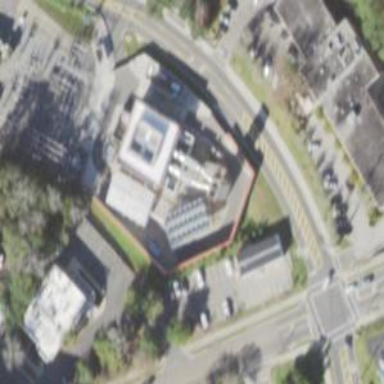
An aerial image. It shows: Gas-powered generator.